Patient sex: F
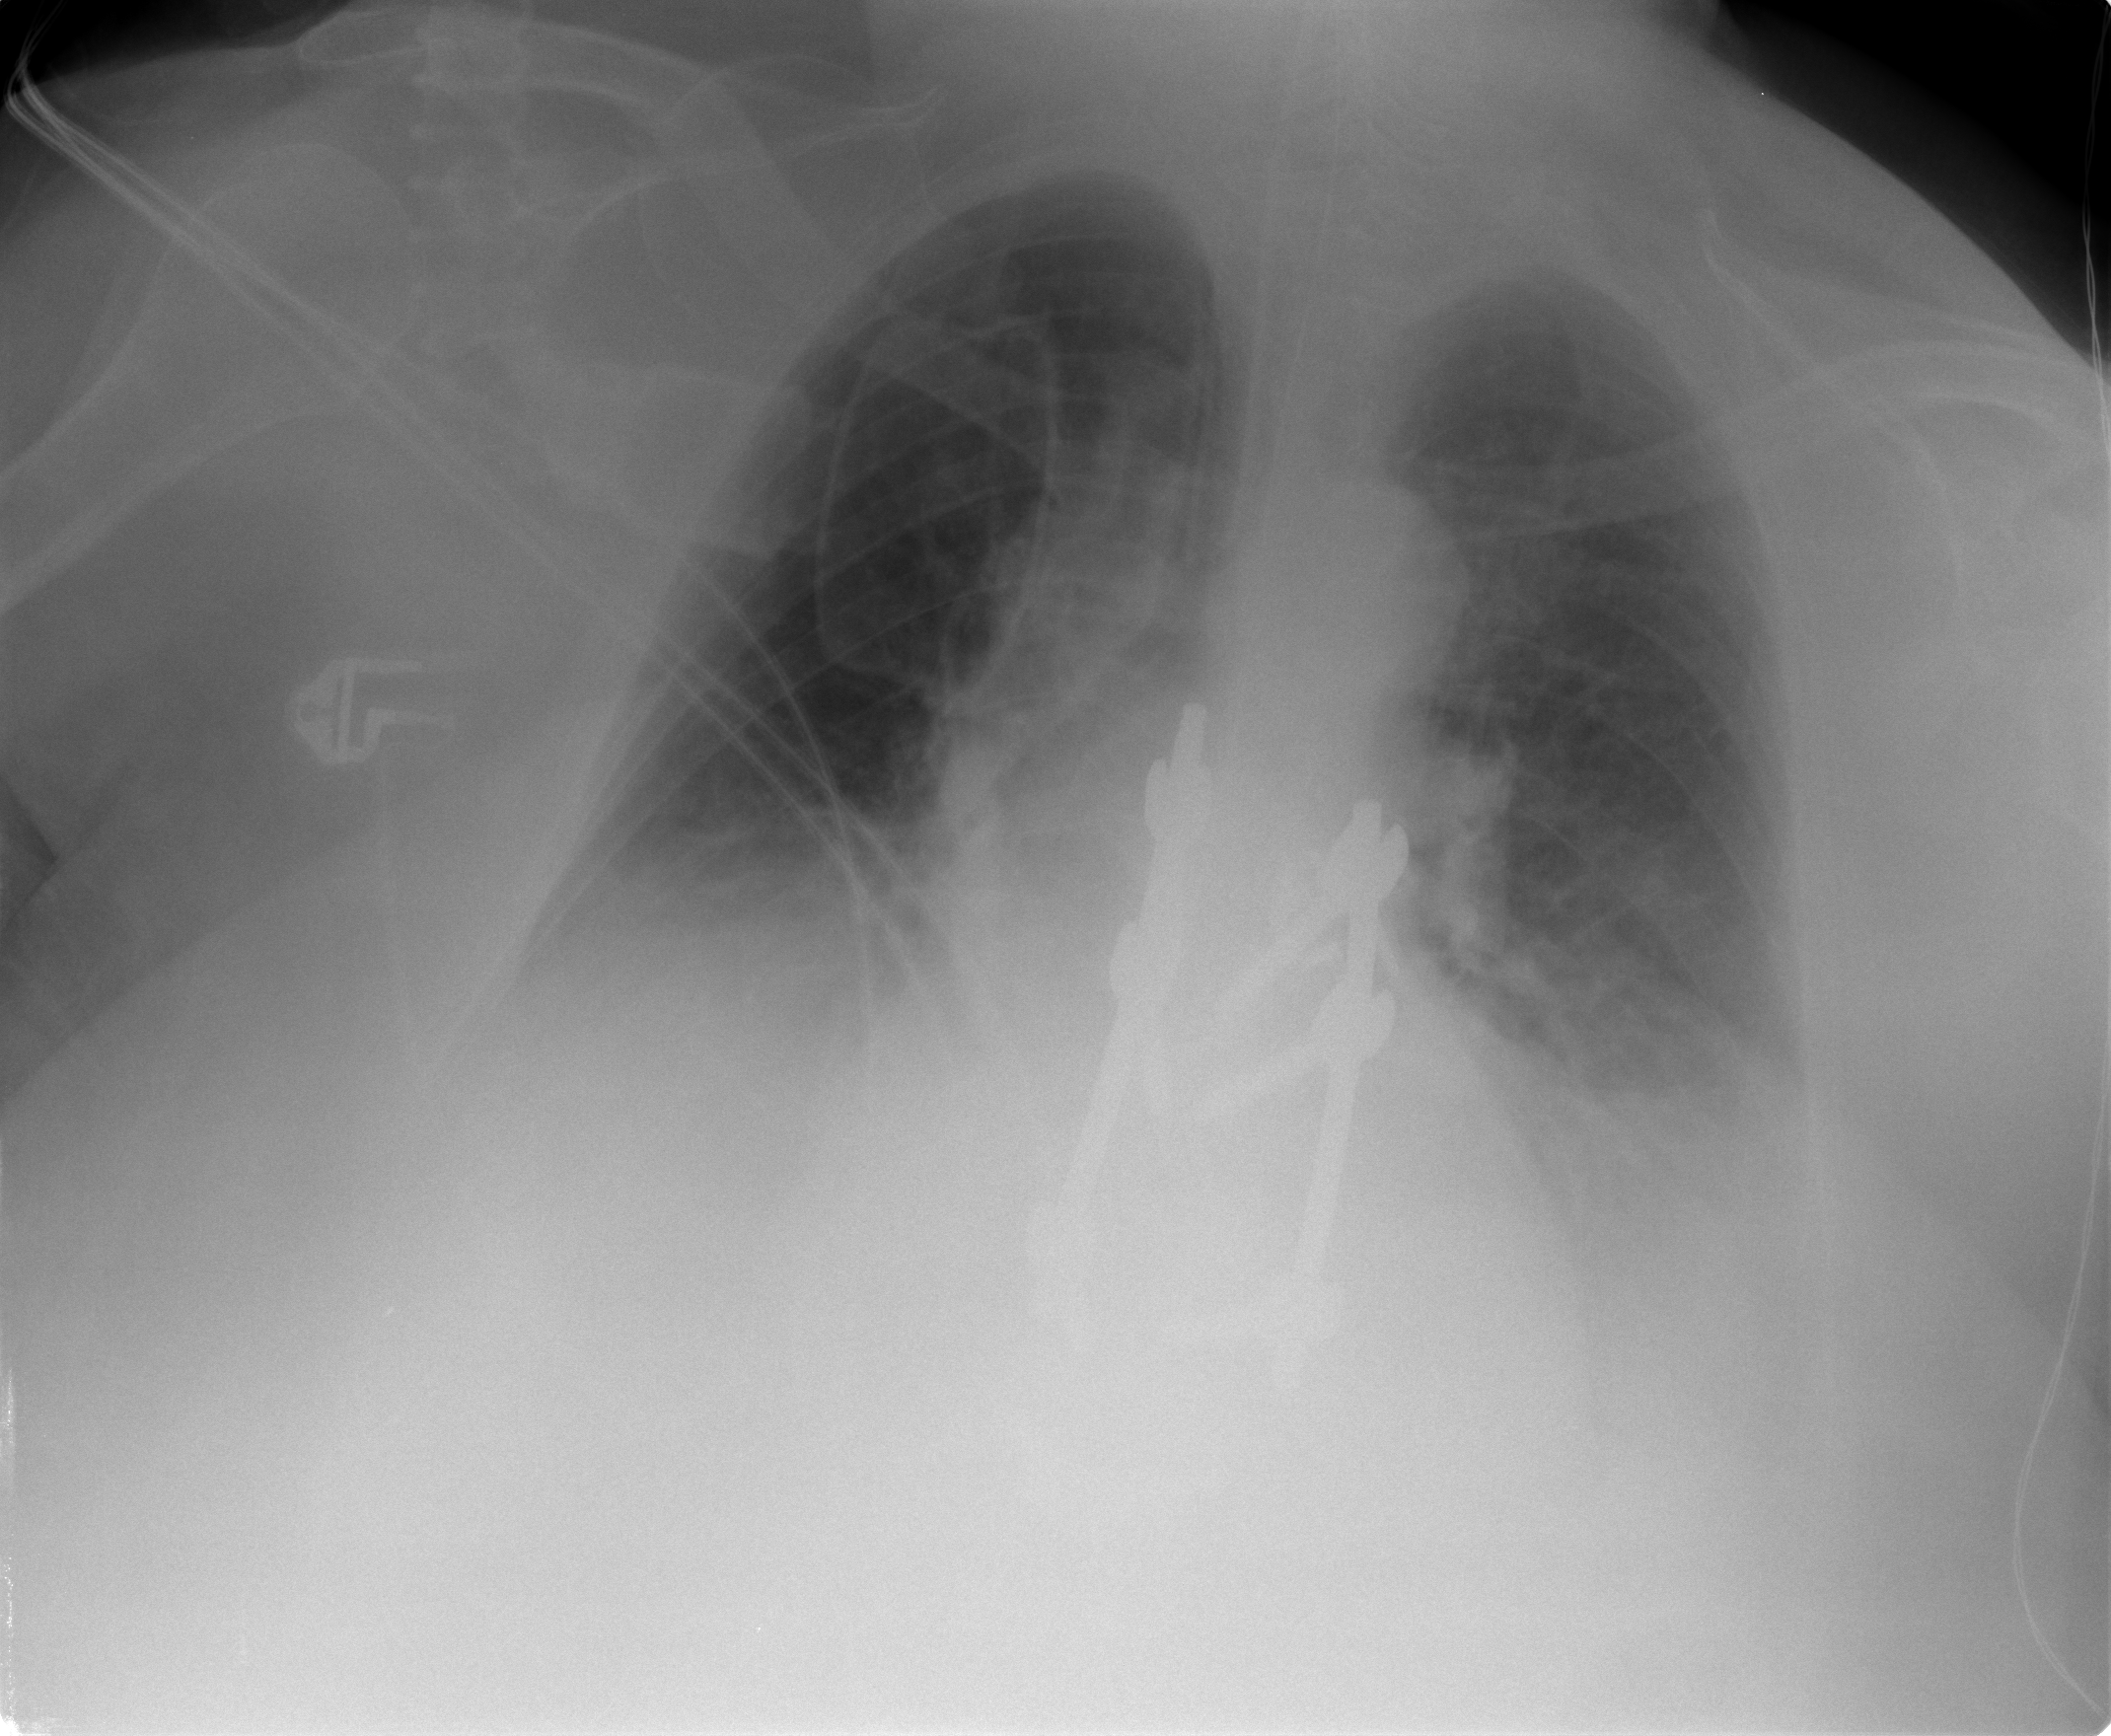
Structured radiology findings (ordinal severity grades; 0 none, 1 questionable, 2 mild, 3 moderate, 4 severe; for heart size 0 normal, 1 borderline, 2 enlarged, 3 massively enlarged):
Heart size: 2
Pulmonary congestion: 2
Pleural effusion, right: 1
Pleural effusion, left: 1
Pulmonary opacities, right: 0
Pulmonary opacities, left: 0
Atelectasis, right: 2
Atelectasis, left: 2